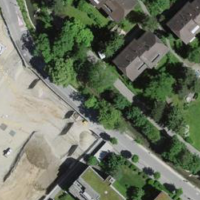
EUNIS habitat code: 54
Species observed at this site:
Corylus avellana